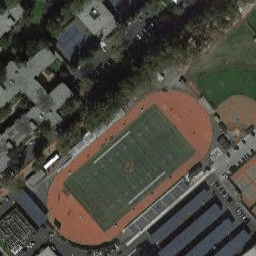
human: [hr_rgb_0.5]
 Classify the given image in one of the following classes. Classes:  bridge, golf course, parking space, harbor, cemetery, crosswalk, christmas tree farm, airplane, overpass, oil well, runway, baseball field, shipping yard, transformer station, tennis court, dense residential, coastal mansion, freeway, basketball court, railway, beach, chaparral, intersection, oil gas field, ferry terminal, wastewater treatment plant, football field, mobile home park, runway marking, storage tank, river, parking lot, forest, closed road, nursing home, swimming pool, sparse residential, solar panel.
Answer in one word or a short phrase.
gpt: football field